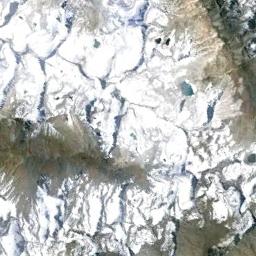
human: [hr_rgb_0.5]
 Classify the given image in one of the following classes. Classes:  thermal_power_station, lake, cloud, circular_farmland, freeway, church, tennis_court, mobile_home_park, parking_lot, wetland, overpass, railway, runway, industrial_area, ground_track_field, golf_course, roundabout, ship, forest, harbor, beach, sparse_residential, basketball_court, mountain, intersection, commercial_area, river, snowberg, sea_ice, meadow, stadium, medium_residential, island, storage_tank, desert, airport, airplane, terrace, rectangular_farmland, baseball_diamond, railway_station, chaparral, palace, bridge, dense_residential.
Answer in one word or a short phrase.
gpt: snowberg